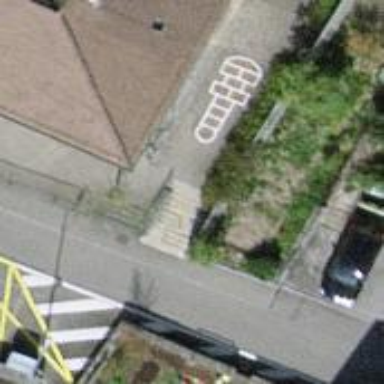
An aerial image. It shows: Set of steps on the road.